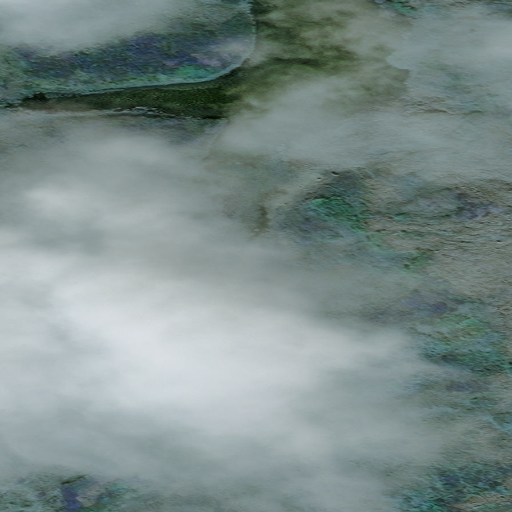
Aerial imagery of gap in Alaska named Glacier Gap containing only unknown